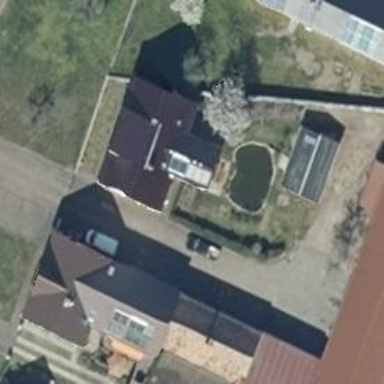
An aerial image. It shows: House with flat black roof.